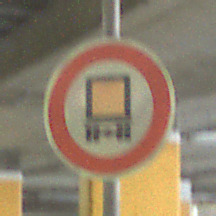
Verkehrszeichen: VerbotKennzeichnungspflichtigeKraftfahrzeugeGefaehrlicheGueter
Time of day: NotSpecified
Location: Indoor (Special)
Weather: NotSpecified
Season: NotSpecified
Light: Artificial